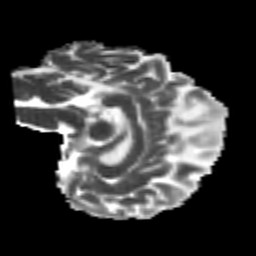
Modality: MD
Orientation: sagittal
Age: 24
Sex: female
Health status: healthy
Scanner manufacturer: philips
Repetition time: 7.385 s
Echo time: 0.08599 s